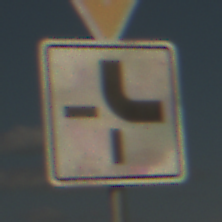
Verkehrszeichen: VerlaufVorfahrtsstrasse4
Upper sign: VorfahrtGewaehren
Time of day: Midday
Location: Outdoor (Beach)
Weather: PartlyCloudy
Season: NotSpecified
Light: Natural